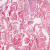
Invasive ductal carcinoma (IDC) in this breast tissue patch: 0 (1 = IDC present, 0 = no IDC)